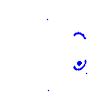
Particle: proton